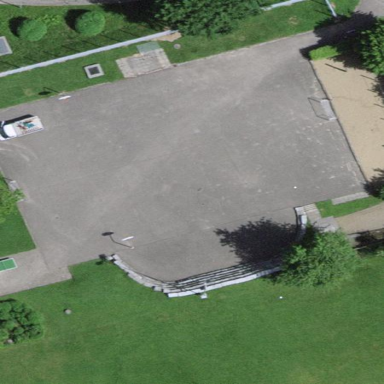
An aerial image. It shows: Pitch for leisure activities.